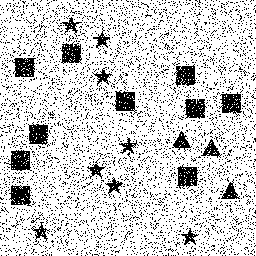
Squares: 10
Triangles: 3
Stars: 8
Total shapes: 21